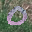
Label: 0